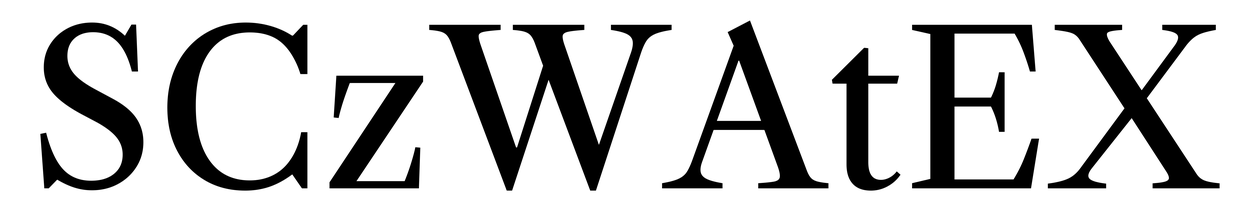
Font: LibreCaslonText_Regular